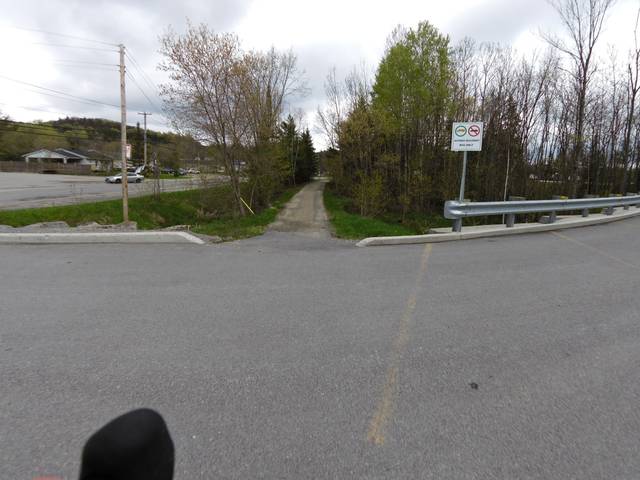
Region: Canada
Coordinates: 45.646, -75.928